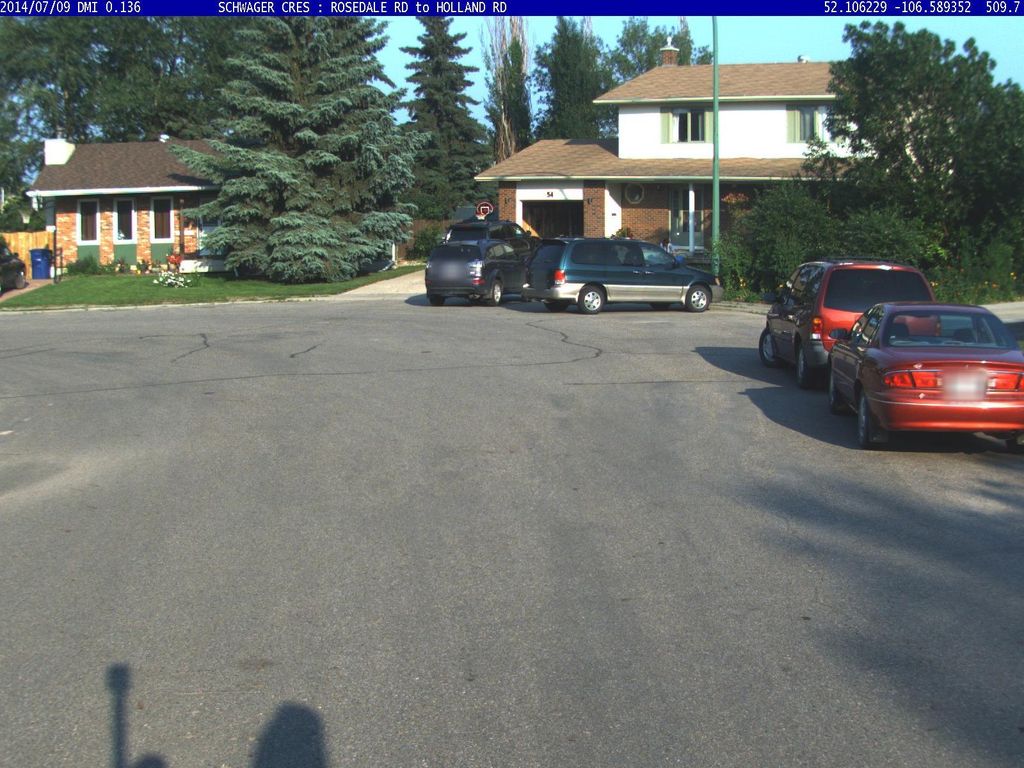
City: saskatoon